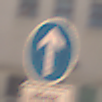
Verkehrszeichen: VorgeschriebeneFahrtrichtungGeradeaus
Zusatzzeichen unten: PersonengruppenFrei2
Umgebung: Outdoor, Urban
Tageszeit: MorningAfternoon
Wetter: Clear
Licht: Natural
Jahreszeit: NotSpecified
Kontrast: HighContrast